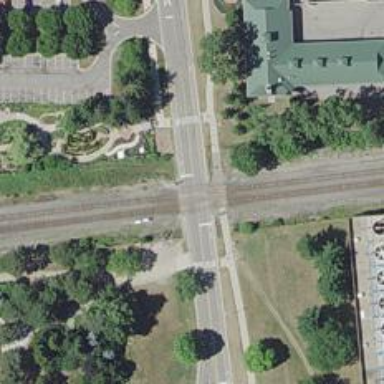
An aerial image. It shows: Railway level crossing.